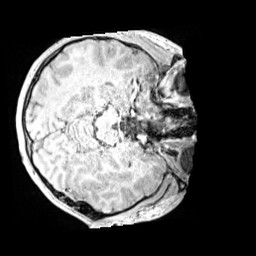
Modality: MP2RAGE
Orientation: axial
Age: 12
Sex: male
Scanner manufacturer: siemens
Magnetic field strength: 3 T
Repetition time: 4 s
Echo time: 0.00299 s